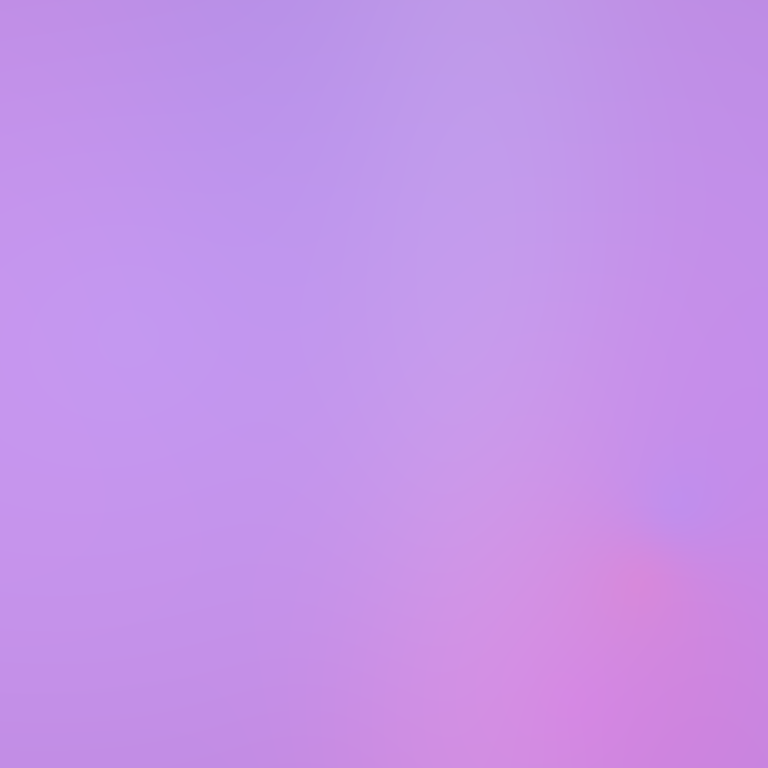
Abstract light effect, smooth gradient from soft lavender to gentle pink, serene atmosphere, diffuse glow, no room, no furniture, no objects.